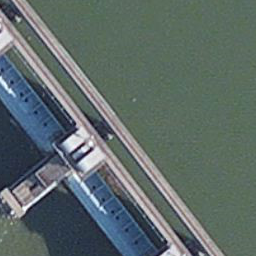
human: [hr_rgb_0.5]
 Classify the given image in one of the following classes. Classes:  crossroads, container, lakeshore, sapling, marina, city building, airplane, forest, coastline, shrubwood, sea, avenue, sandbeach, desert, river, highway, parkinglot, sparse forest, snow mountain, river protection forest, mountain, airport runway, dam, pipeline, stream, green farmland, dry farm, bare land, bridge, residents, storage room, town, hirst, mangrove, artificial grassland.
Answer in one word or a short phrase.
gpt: dam